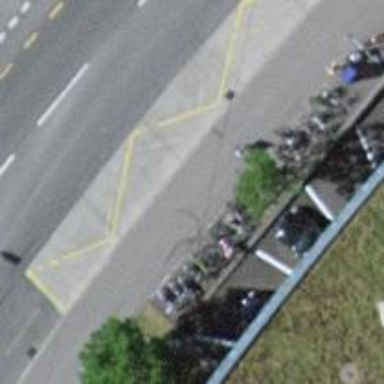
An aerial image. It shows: Bicycle rental facility.